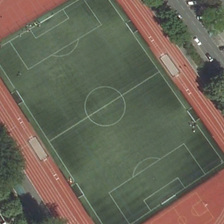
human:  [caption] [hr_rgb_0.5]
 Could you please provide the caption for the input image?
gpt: several green trees are near a playground .

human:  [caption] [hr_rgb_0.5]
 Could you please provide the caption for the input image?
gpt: several green trees are near a playground .

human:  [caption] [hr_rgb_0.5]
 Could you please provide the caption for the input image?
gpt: several green trees are near a playground .

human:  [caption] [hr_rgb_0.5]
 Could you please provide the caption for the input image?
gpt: several green trees are near a playground .

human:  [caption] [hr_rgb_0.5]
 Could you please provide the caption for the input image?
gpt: several green trees are near a playground .